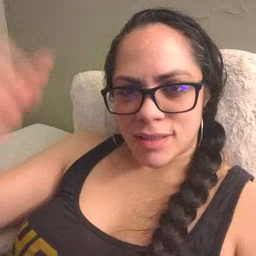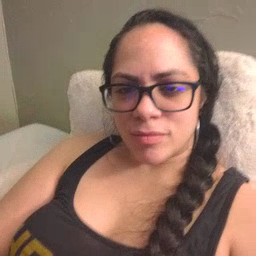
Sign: hat